Interaction volume radius: 10 \u00c5
Interaction volume height: 40 \u00c5
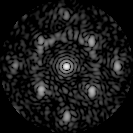
Disorder parameter: 0.405